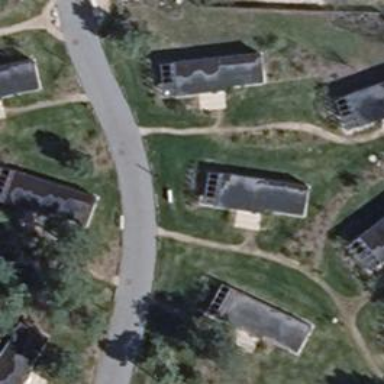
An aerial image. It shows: Footway with ground surface.